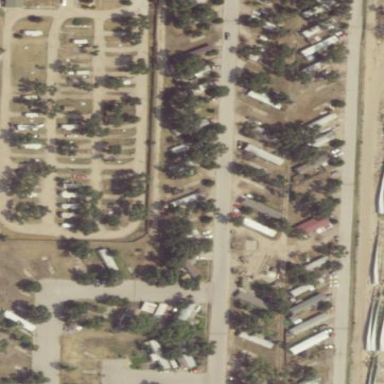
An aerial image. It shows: Caravan site for tourism.